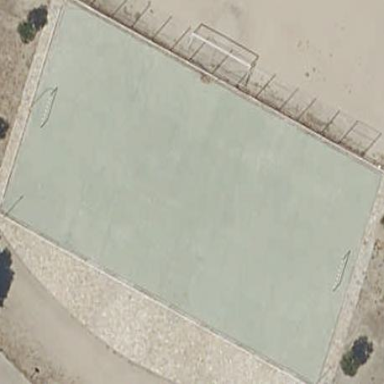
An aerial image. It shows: Futsal pitch for leisure.